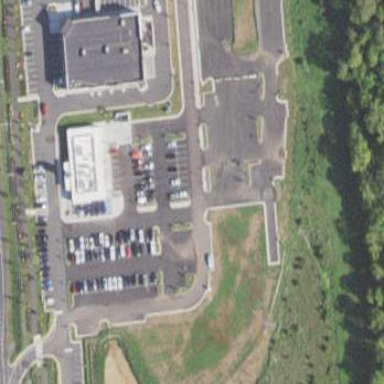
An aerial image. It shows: Retail area.